На витрине магазина игрушек подвешен на двух резинка миниатюрный кораблик, причём так, что его палуба находится в горизонтальном положении. Массами мачты и паруса можно пренебречь по сравнению с массой корпуса, длина которого много больше его вертикальной высоты. Левую резинку перерезают.
Как будет вести себя точка $B$ в последующий момент времени, будет ли она подниматься или опускаться?
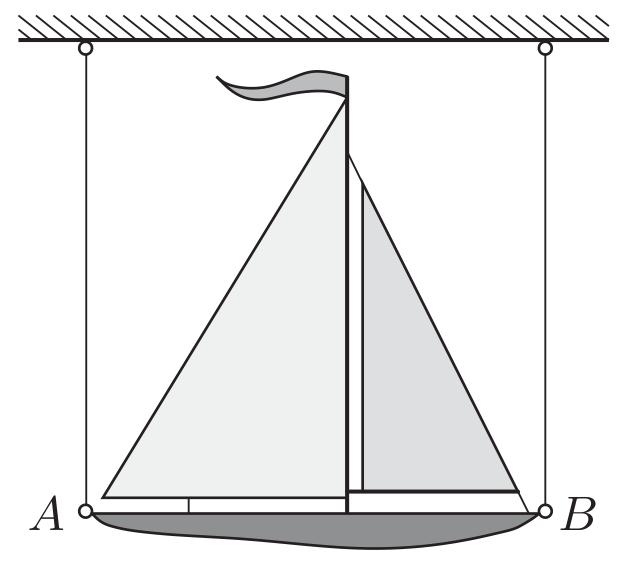
Ответ: Подниматься.
Темы:
T, ★, Механика, 200 задач, Вращение твердого тела, Динамика твердого тела